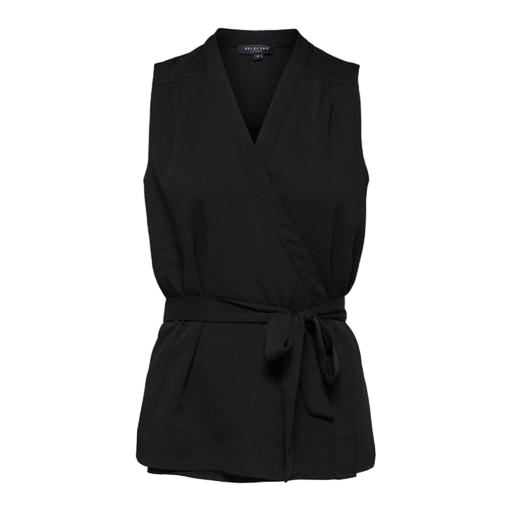
black women's belted vest, black tie waist gilet, belted vest, white background